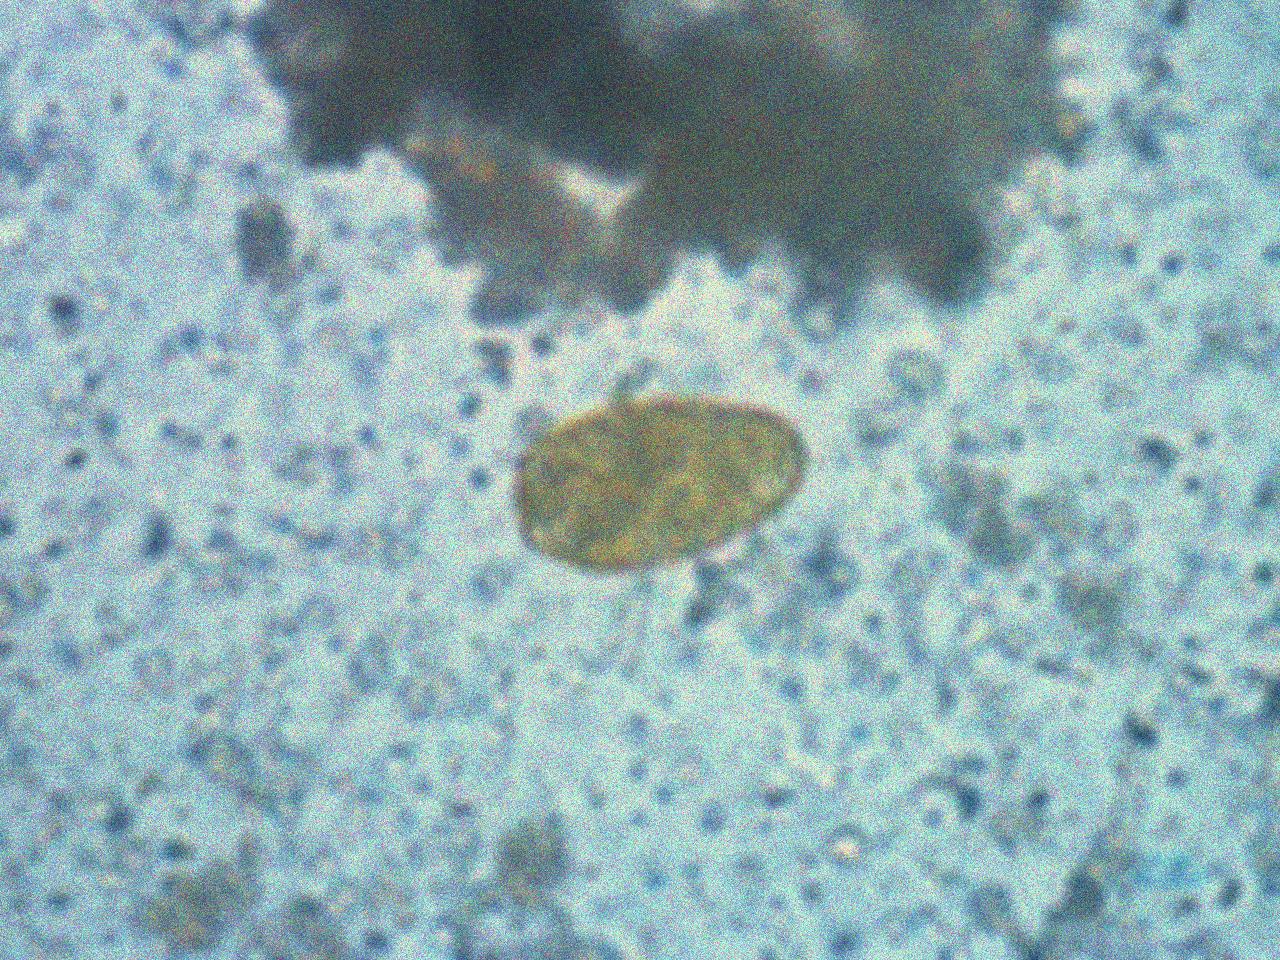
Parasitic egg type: Paragonimus spp